Question: When I open my Management Studio program, it does not open up the connection dialog like it used to. It gives me a dialog box which says:
> Object Reference not set to an instance of an object.
Anyone got any idea how to fix this?

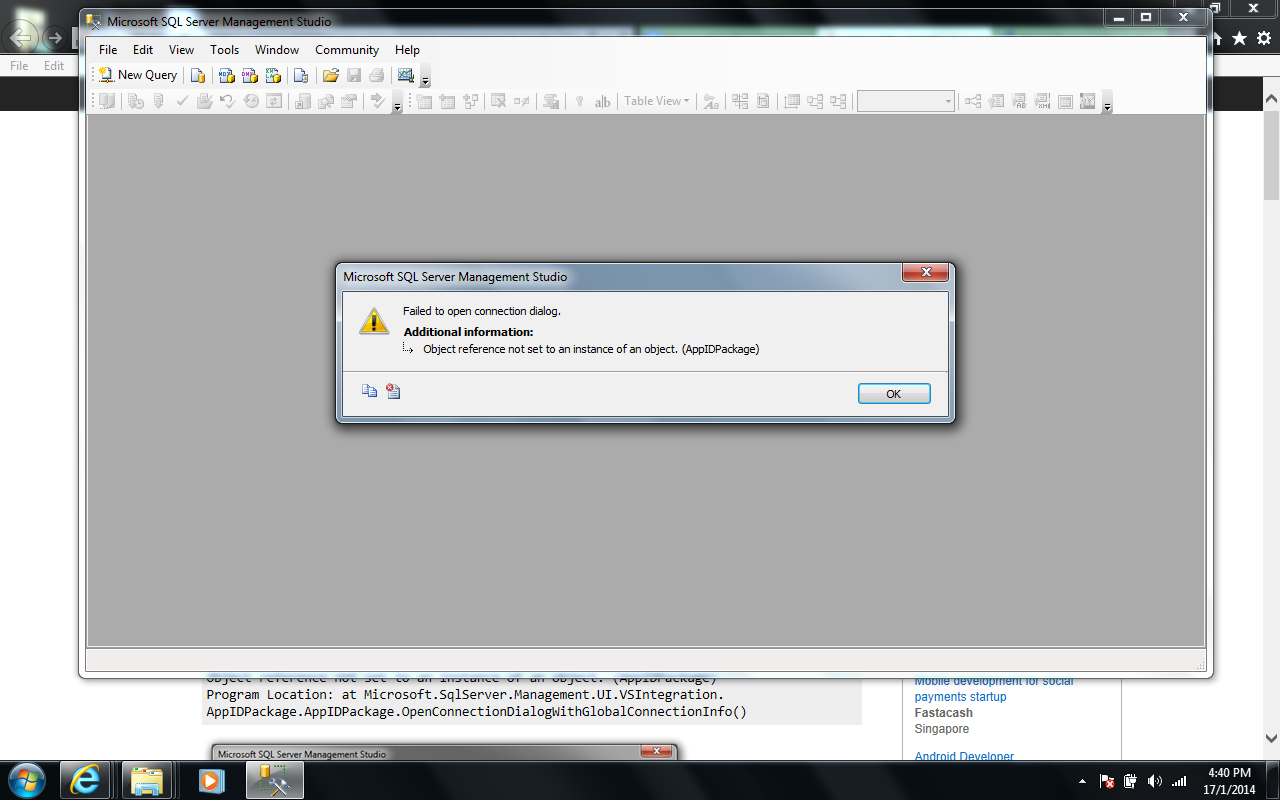
Answer: What version of SQL server is this?
Review some of the possible solutions here:
<URL>
<URL>